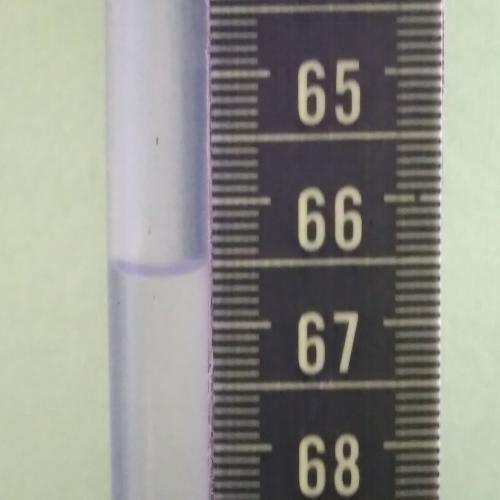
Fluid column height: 66.5 cm